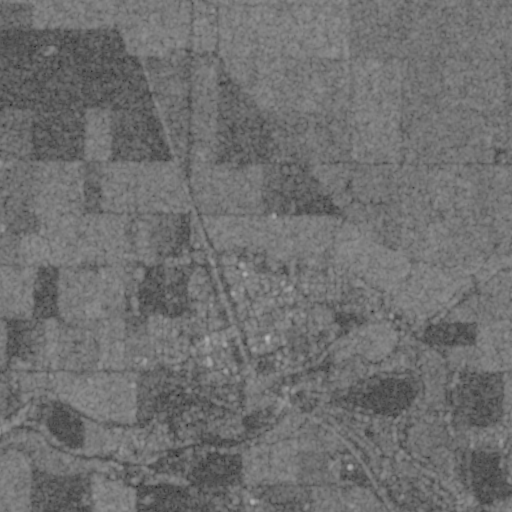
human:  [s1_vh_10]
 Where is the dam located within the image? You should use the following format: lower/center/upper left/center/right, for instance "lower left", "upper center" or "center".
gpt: The dam is located in the center right of the image.
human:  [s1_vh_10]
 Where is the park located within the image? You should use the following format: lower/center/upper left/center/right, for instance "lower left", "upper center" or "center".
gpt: The park is located in the lower of the image.
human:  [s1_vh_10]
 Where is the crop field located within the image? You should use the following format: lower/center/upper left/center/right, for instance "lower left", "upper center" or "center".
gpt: There is no crop field in the image.

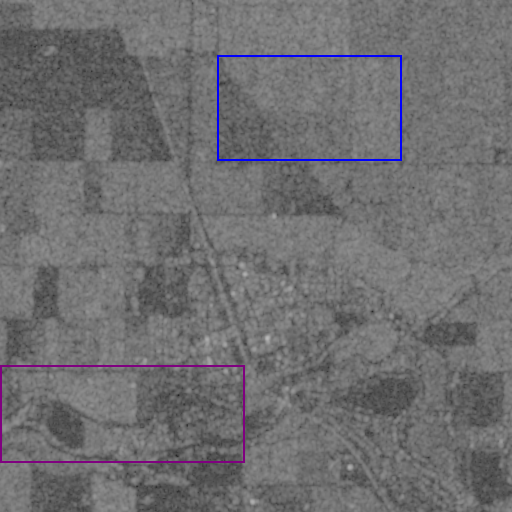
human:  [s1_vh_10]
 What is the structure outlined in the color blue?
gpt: The structure outlined in blue is a crop field.
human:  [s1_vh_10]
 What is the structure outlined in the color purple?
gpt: The structure outlined in purple is a park.
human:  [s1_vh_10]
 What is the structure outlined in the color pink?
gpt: There is no pink outline.